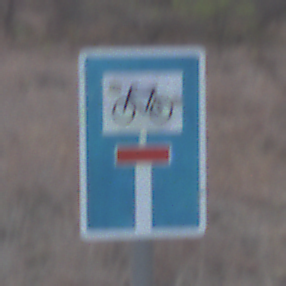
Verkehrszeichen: SackgasseRadverkehrDurchlaessig
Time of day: SunriseSunset
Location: Outdoor (Nature)
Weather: Clear
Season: NotSpecified
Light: Natural